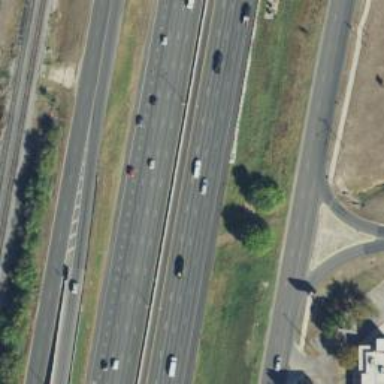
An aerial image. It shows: Motorway junction.